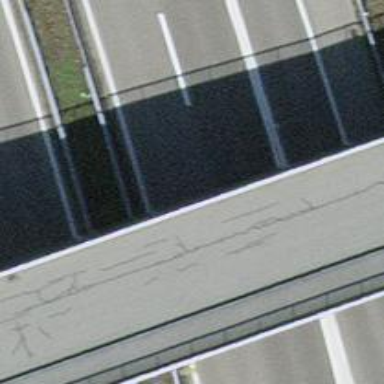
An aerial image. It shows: Asphalt motorway link.